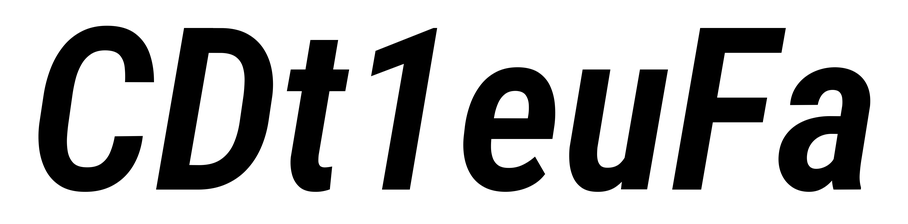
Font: Roboto-Italic_Condensed_SemiBold_Italic